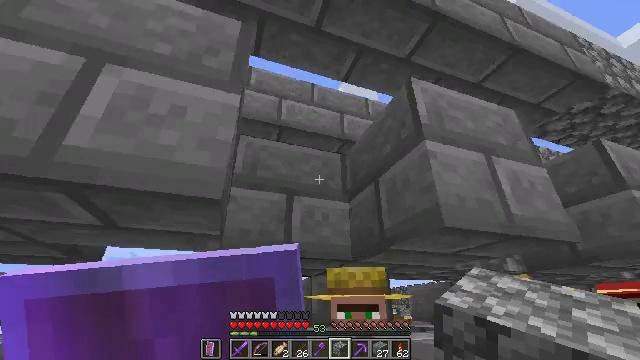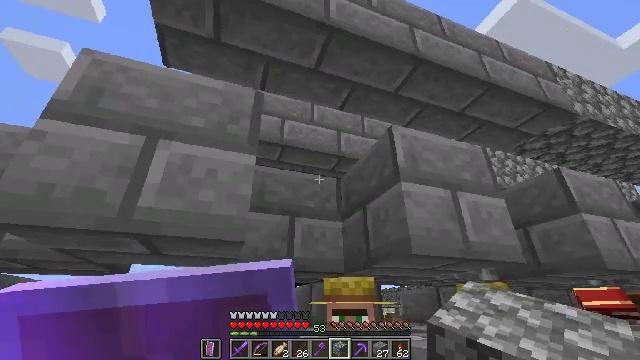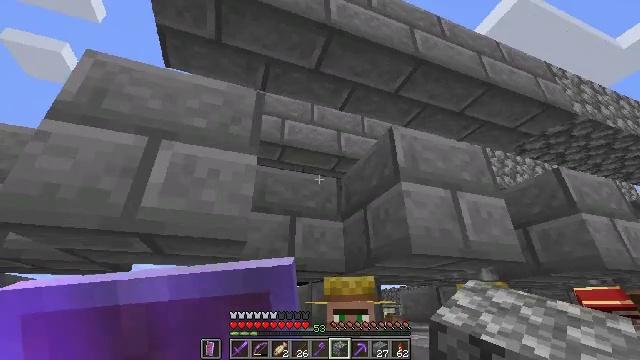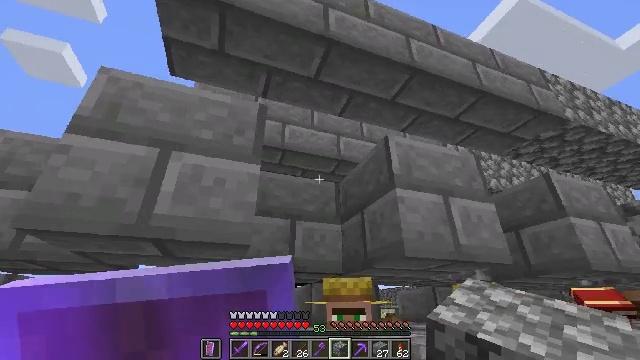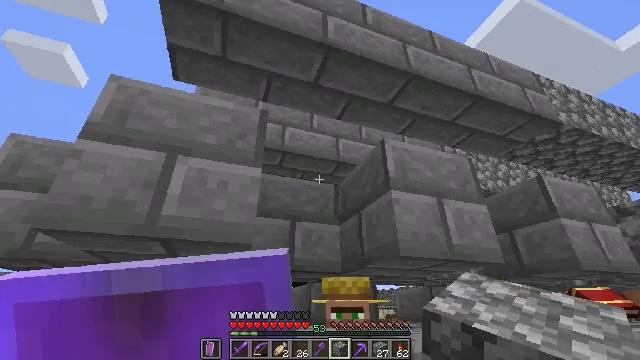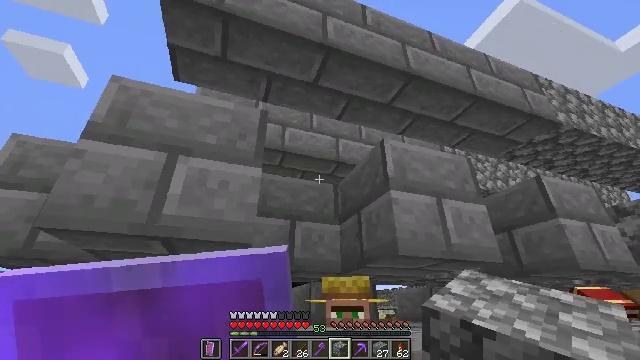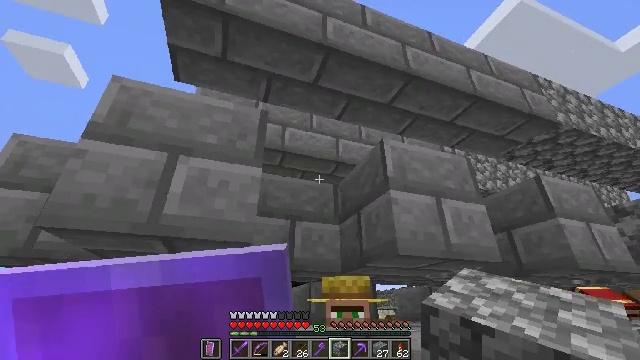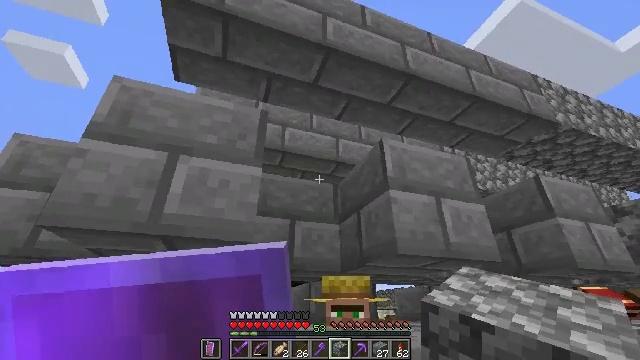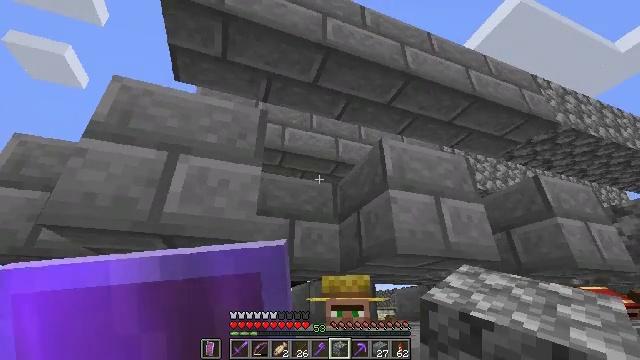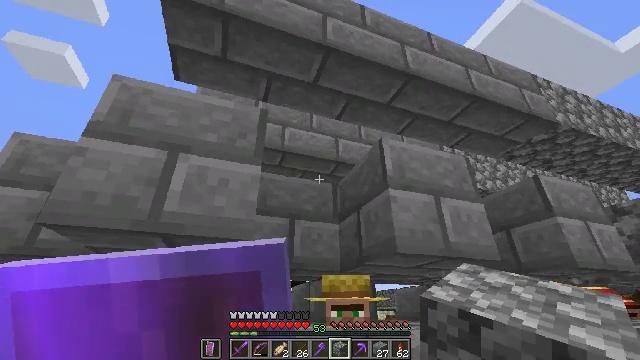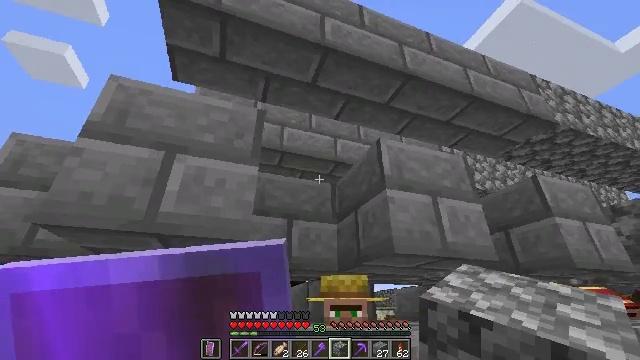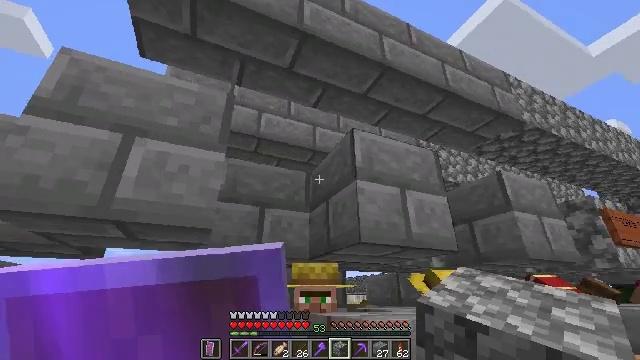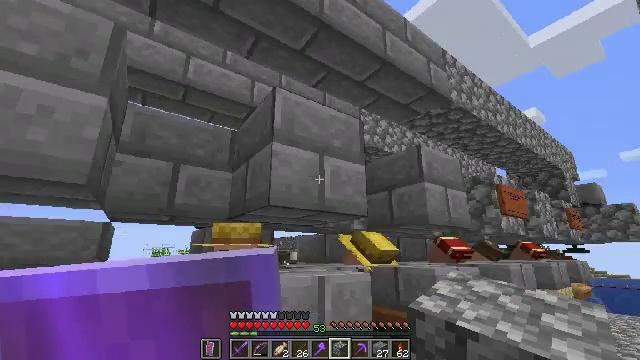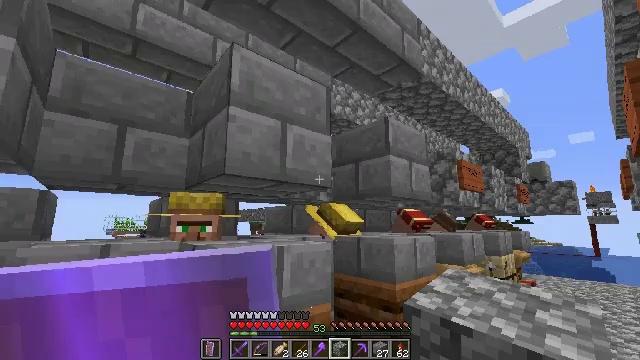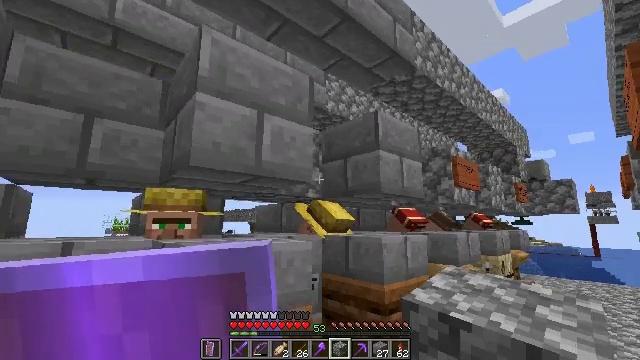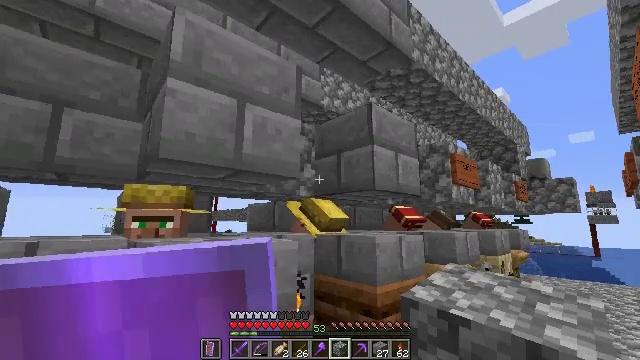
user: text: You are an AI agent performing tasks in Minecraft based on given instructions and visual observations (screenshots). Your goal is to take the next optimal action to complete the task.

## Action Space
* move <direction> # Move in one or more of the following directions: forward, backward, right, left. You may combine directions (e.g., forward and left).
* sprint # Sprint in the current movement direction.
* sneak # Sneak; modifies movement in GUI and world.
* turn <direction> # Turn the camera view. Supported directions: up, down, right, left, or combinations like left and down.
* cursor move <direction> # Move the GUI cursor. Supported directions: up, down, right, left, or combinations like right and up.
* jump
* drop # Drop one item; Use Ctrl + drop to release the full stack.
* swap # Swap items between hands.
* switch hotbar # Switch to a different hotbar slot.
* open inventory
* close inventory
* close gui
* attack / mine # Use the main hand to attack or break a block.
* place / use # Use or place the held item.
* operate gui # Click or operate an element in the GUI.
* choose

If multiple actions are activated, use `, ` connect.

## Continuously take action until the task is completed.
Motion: motion action
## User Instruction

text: Attack the stone bricks to gather materials.
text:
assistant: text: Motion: move back
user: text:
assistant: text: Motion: no_op
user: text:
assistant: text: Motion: no_op
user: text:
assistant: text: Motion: no_op
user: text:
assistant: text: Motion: no_op
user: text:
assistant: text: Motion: no_op
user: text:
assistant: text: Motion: no_op
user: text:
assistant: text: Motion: no_op
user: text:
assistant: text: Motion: no_op
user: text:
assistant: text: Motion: move right
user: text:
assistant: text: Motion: move right, turn right and down
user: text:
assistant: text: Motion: move right, turn right and down
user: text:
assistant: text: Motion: move forward and move right, turn right and down
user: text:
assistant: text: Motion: move forward and move right
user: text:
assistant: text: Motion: move forward
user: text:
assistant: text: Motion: move forward
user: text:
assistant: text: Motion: move forward
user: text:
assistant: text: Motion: move forward
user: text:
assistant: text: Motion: move forward
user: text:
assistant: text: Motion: move forward and move right
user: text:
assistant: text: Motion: move forward and move right, turn left
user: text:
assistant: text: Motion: move forward and move right, turn left
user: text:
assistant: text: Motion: move forward and move right
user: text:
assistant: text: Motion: move forward and move right
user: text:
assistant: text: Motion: move forward and move right
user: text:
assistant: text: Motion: move forward and move right, turn left
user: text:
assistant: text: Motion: move right, turn left and up
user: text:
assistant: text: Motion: turn left and up
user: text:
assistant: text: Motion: turn left and up
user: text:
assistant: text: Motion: turn left and up